Aerial crown-view tile of a tropical tree (Barro Colorado Island, Panama), acquired 20240716:
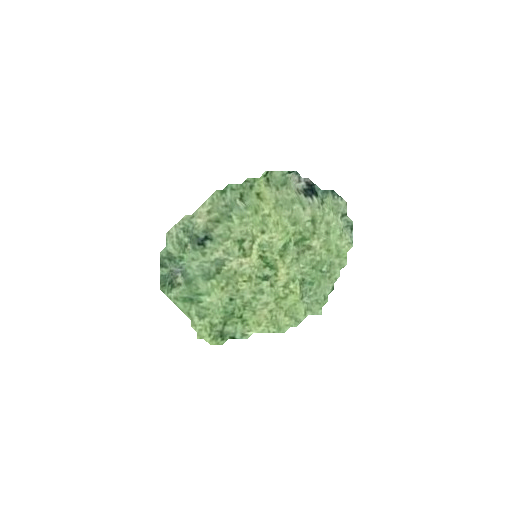
Species: Quararibea stenophylla
GBIF accepted scientific name: Quararibea stenophylla
Crown area: 37.421 m²